Interaction volume radius: 10 \u00c5
Interaction volume height: 25 \u00c5
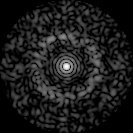
Disorder parameter: 0.8256